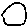
Label: circle